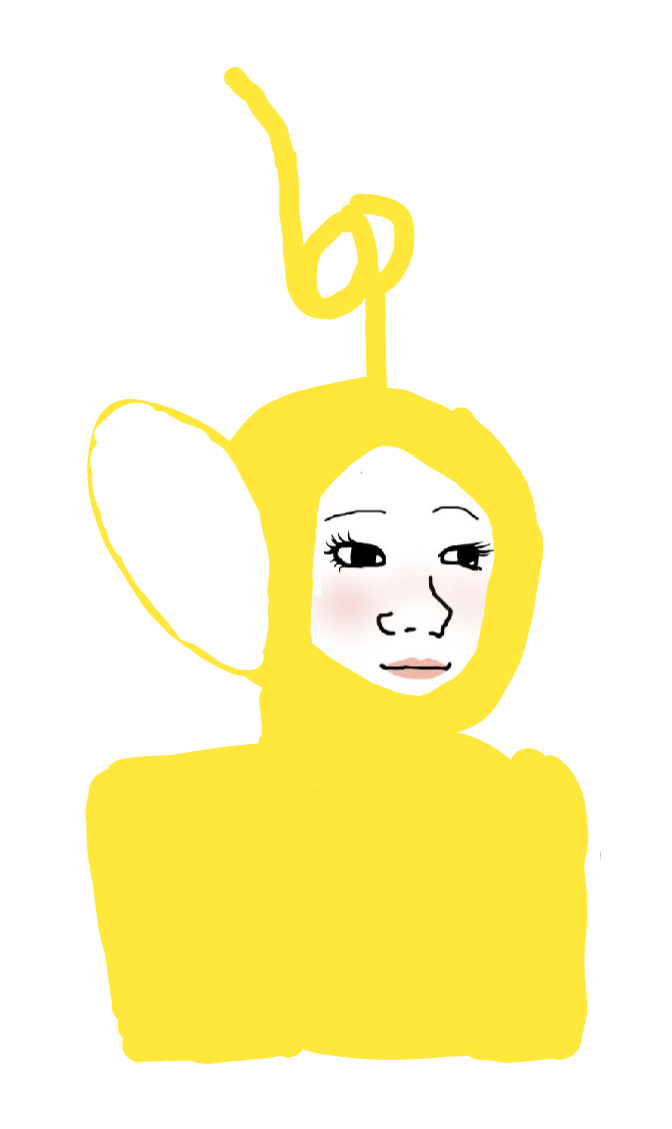
Label: 5_Trad_Wife